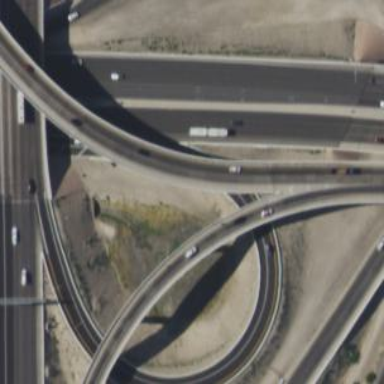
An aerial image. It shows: Bridge on motorway link.